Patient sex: M
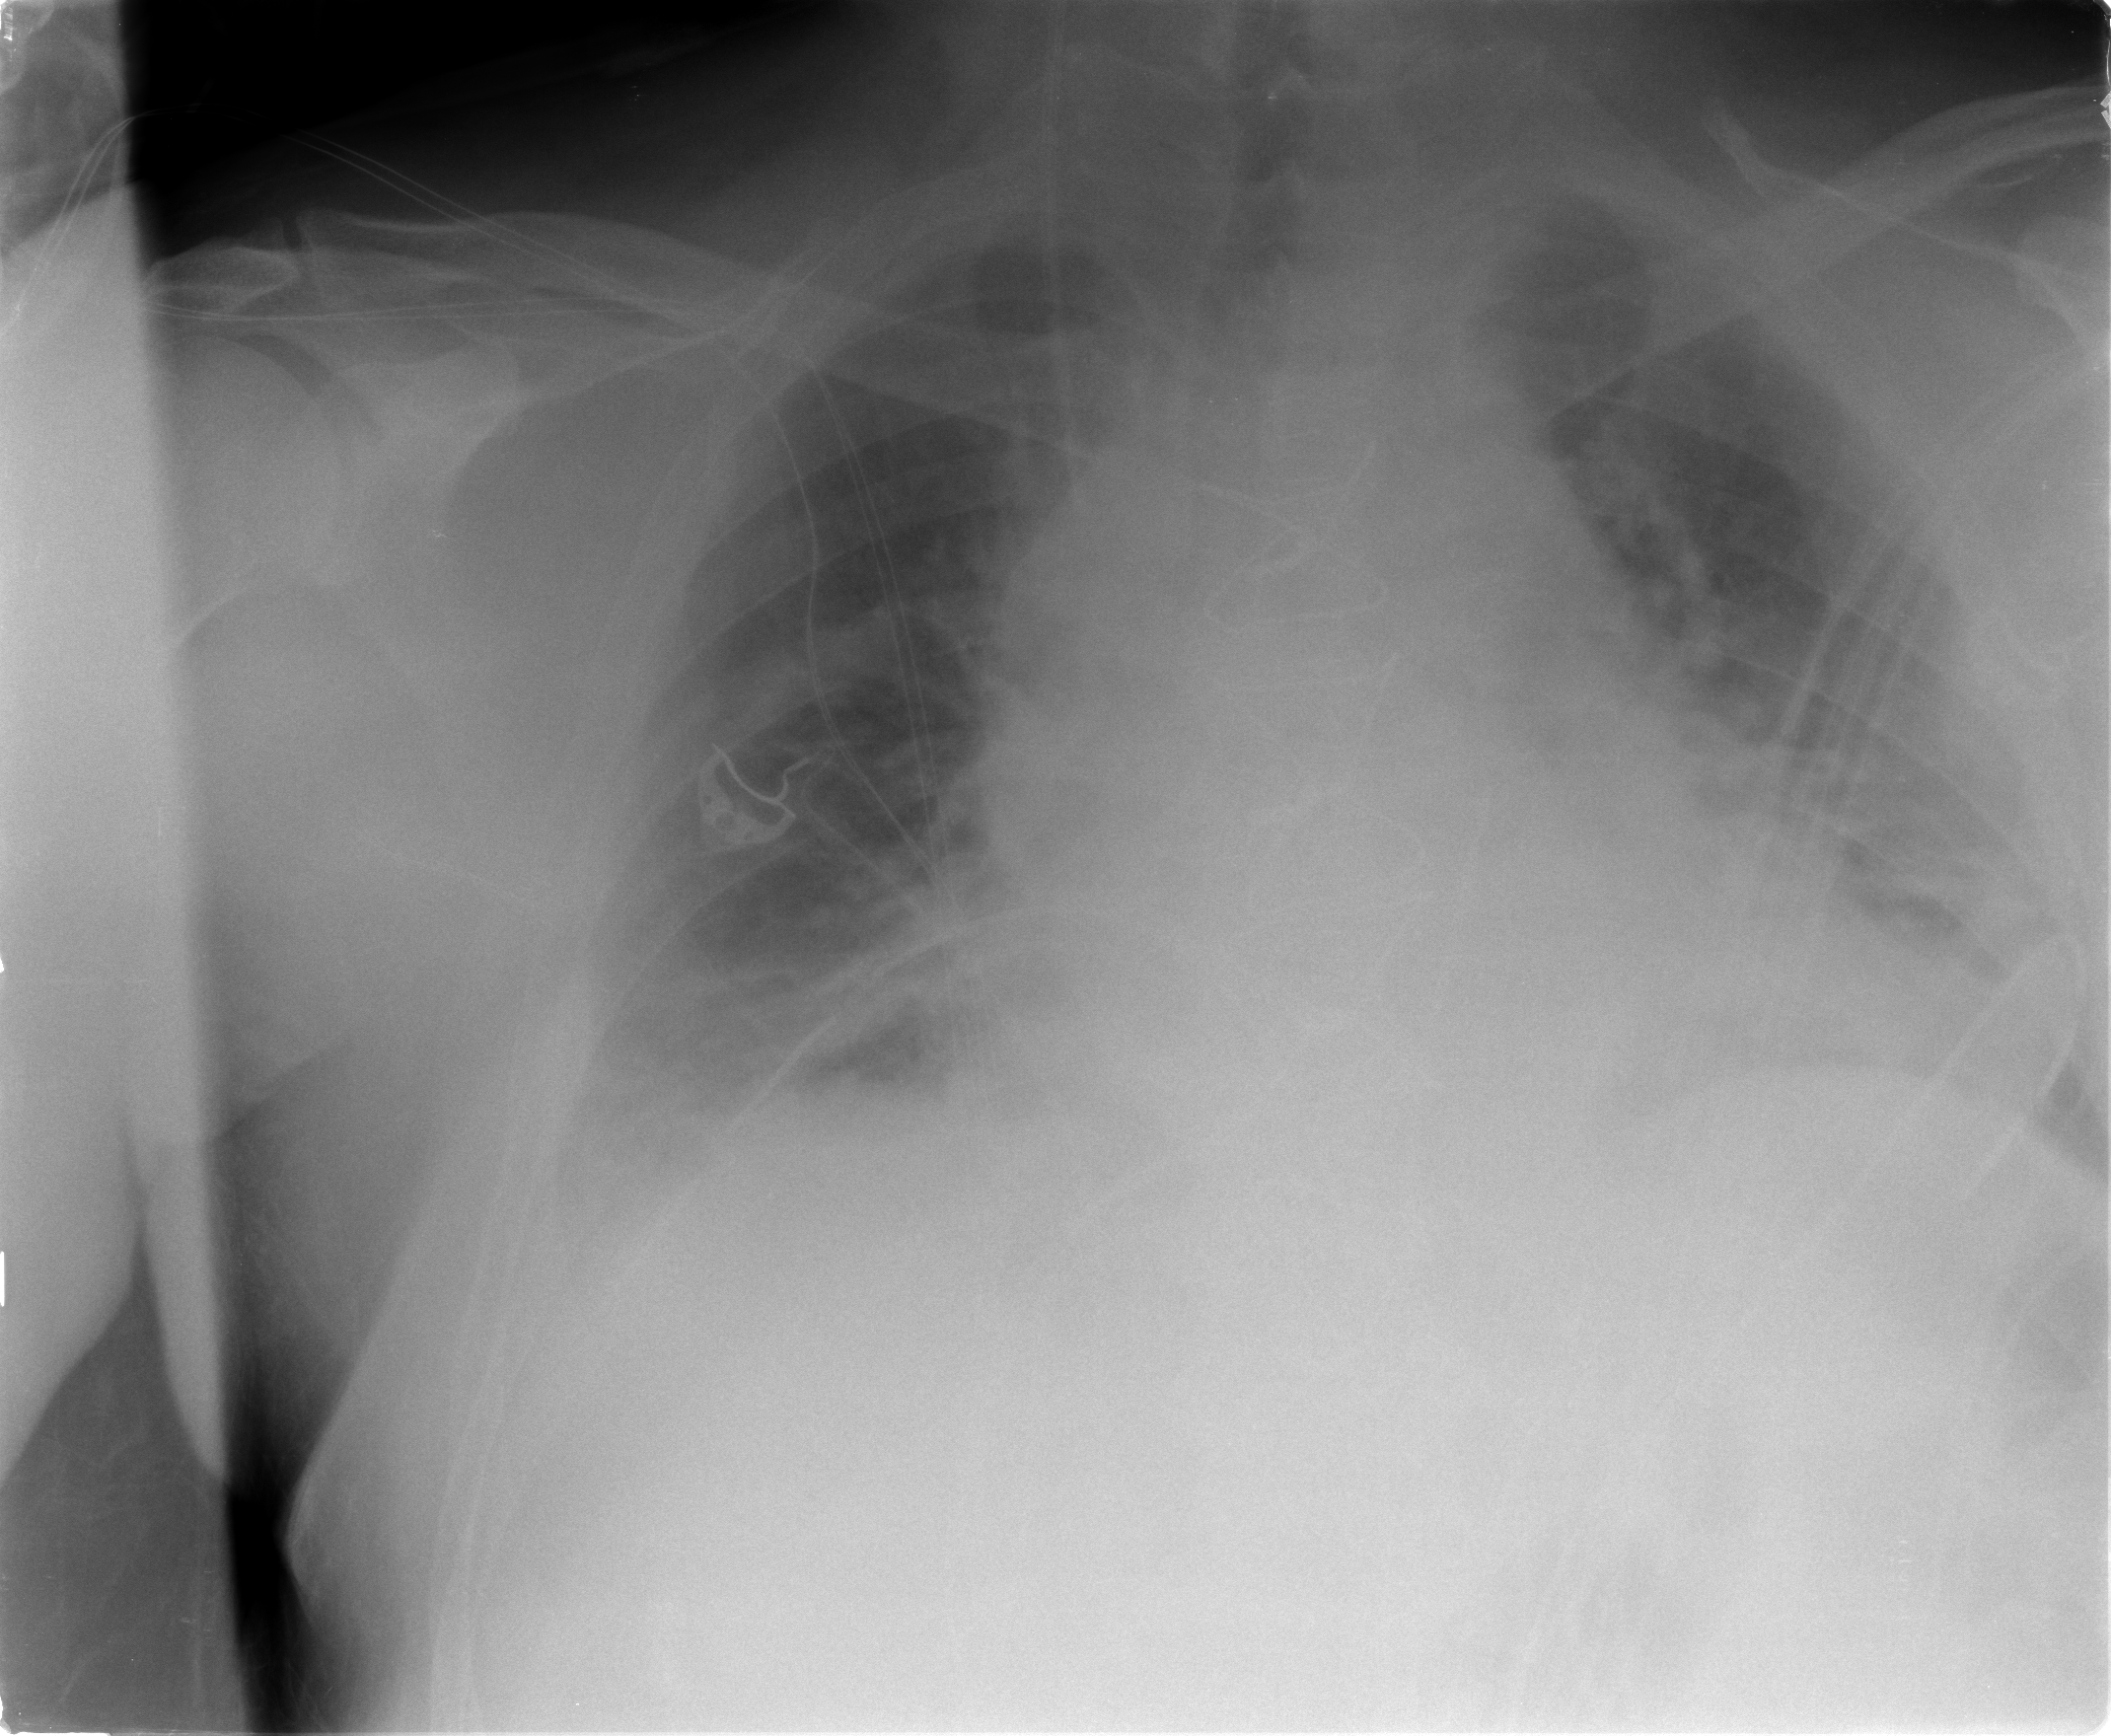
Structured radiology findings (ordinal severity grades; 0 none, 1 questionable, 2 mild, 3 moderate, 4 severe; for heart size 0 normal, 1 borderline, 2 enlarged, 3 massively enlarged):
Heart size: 1
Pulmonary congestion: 2
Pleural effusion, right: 1
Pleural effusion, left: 1
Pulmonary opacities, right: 1
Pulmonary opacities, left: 0
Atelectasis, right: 2
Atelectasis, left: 2